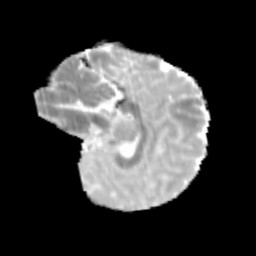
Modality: MD
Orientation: sagittal
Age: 9
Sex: male
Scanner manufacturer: siemens
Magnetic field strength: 3 T
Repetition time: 3.8 s
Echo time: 0.07 s